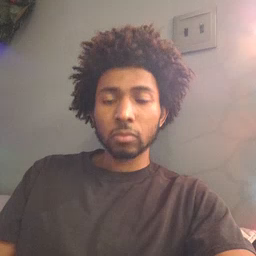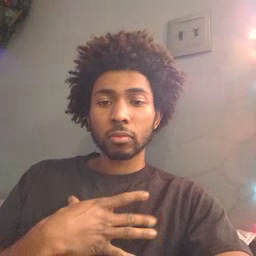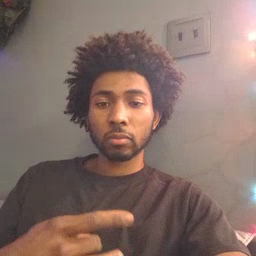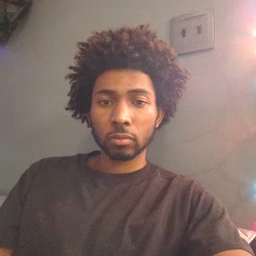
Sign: like